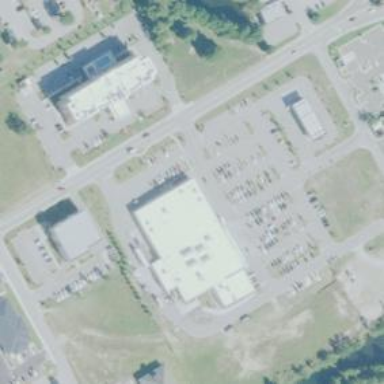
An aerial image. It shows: Retail building housing supermarket.